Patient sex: M
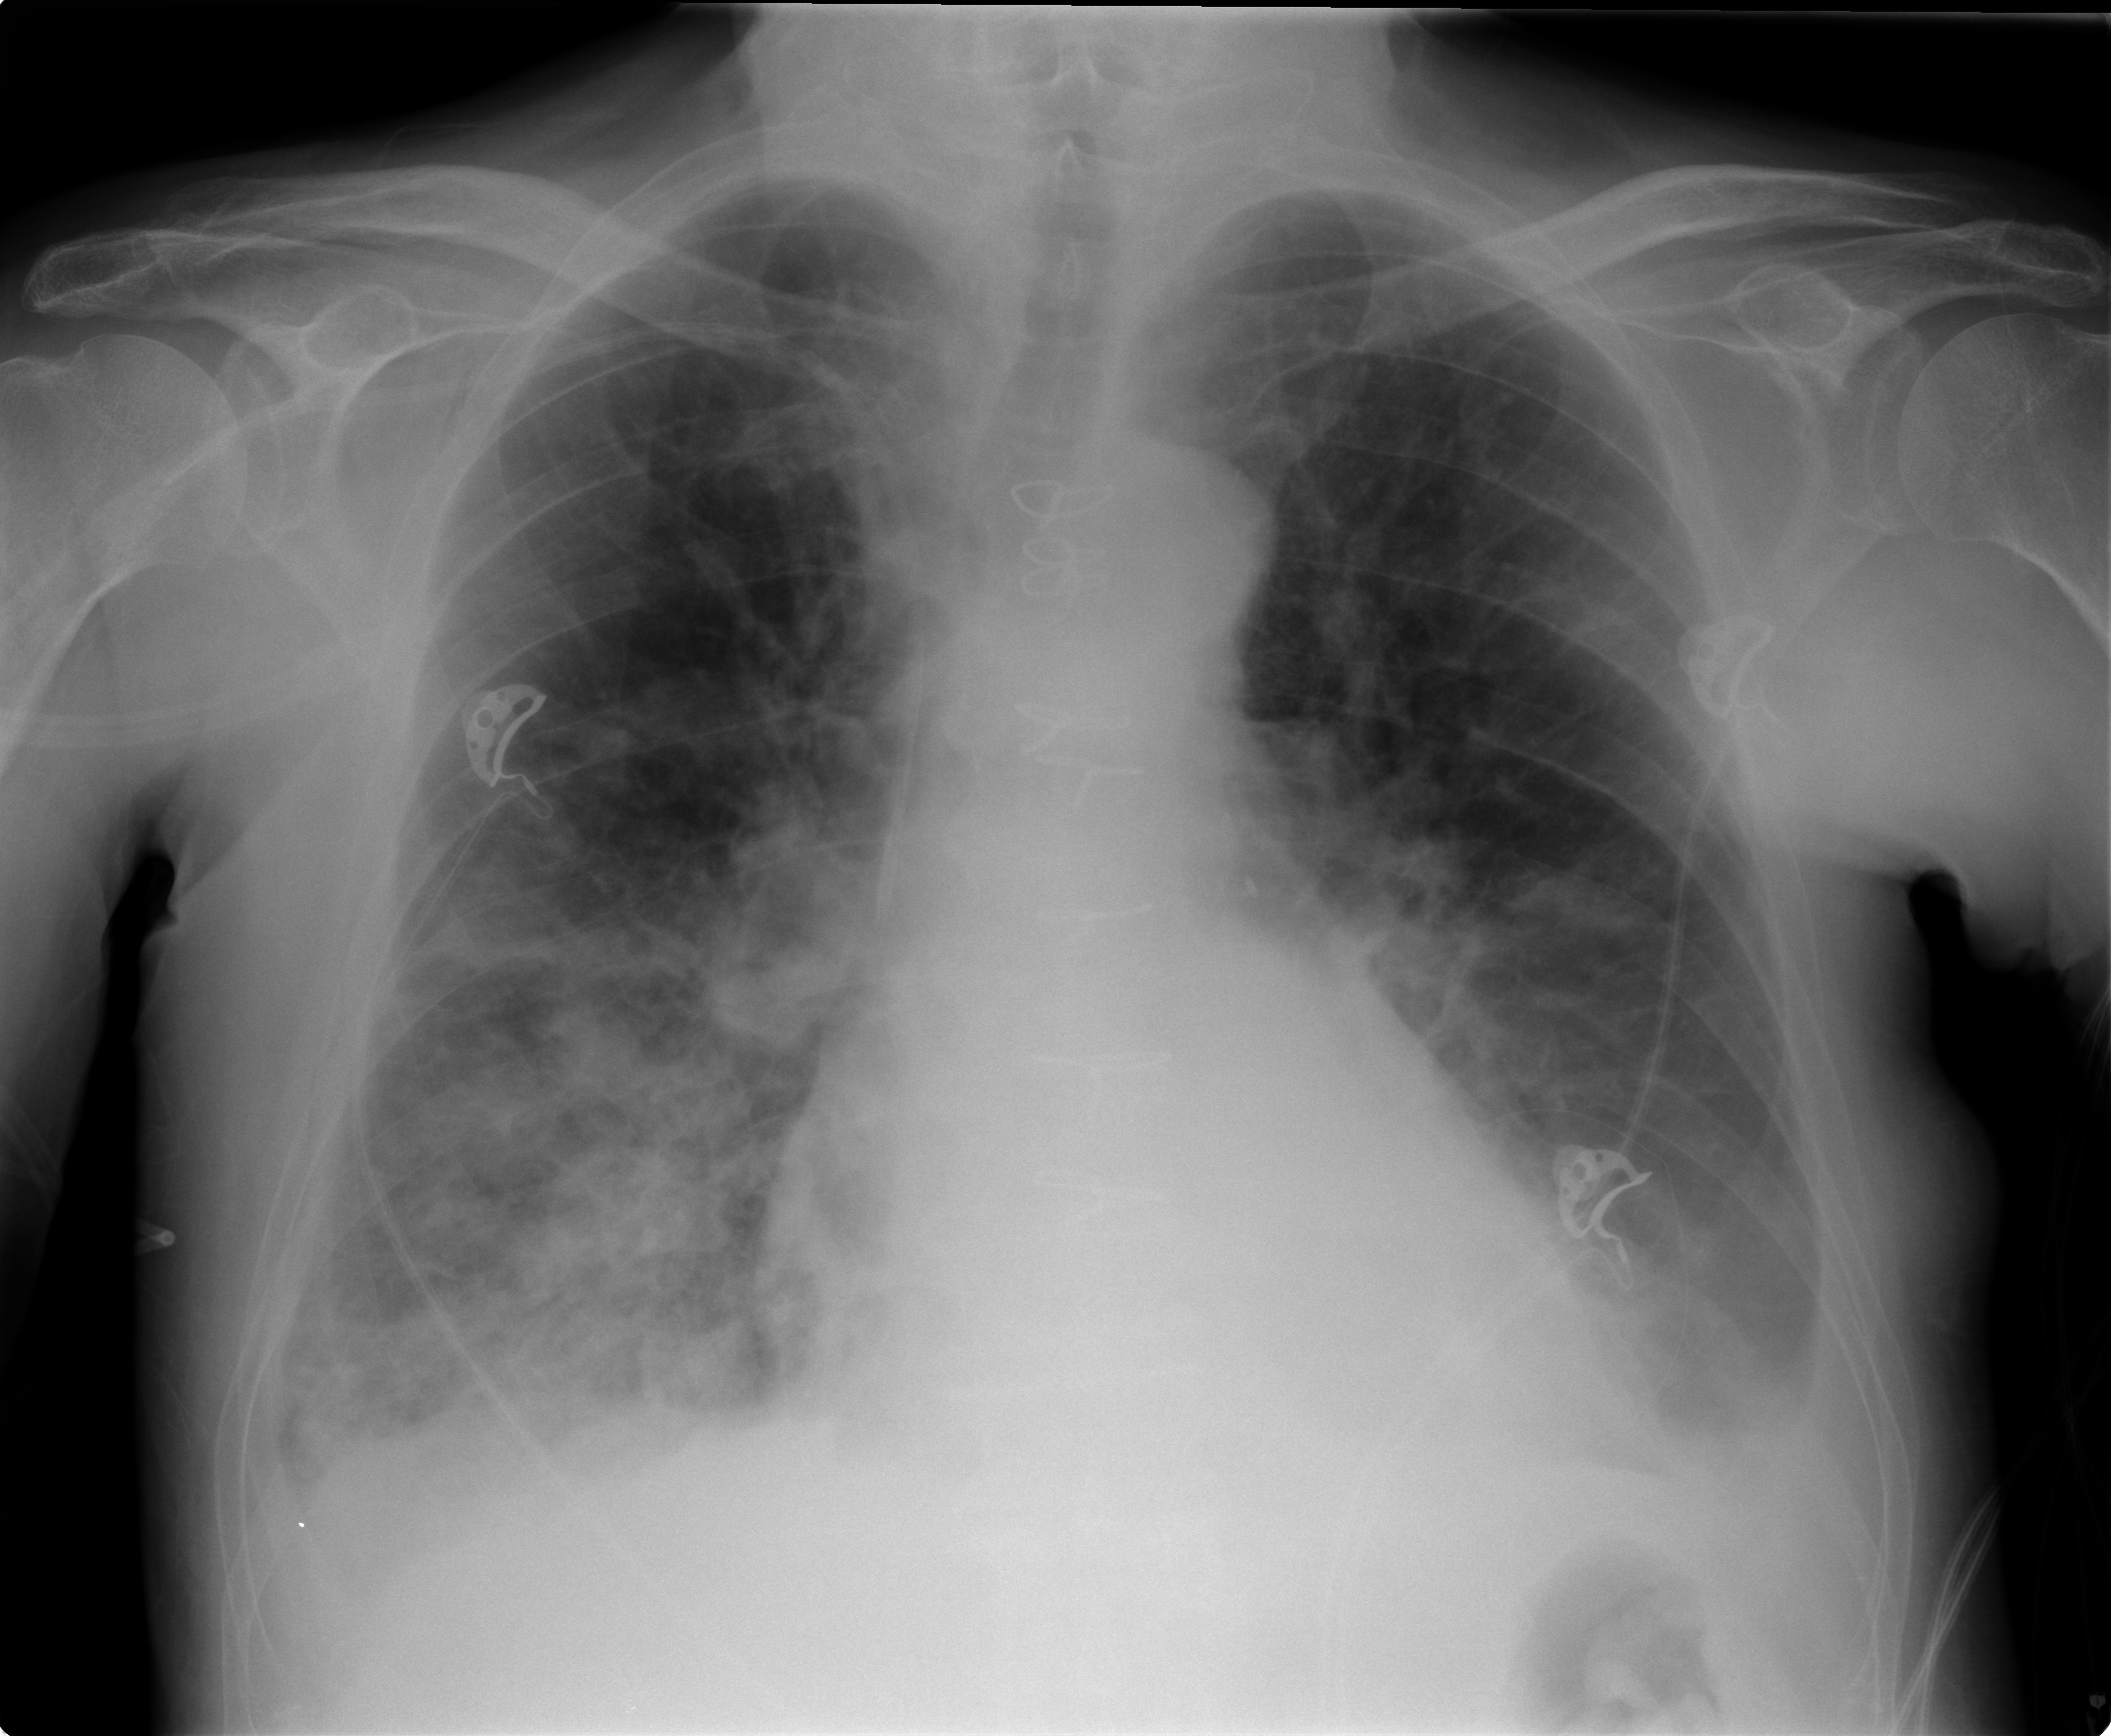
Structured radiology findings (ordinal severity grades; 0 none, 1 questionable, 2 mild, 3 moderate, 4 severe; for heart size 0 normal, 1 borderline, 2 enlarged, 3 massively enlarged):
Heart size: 0
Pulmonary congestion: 2
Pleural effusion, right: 1
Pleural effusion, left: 2
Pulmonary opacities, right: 3
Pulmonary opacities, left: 1
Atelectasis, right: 2
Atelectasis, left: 2